Question: I have got 1 query under another one. I have got problem with the second delete query. I can not delete the right row. It always deletes the last row.
The first delete query is ok. it deletes the one i click.
here is the screen shot of the output.

When i delete burgers it works but when i press delete button for (32) Sauce it deletes the (34) Sauce
here is the code:
'''
////////// if we submit then delete item////
if (isset($_POST['DeleteItem']))
{
echo "<h1> ID: ";
echo $_POST['cartitem_id'];
echo " deleted</h1>";
mysql_query("DELETE FROM cartitem
WHERE cartitem_id='".$_POST['cartitem_id']."'") or die(mysql_error());
}
////////// if we submit then delete justcart item in item
if (isset($_POST['DeleteCartJust']))
{
echo "<h1> ID: ";
echo $_POST['justcartdelete'];
echo " deleted</h1>";
mysql_query("DELETE FROM cartjust
WHERE cartjust_id='".$_POST['justcartdelete']."'") or die(mysql_error());
}
?>
<table width="100%" border="0" cellpadding="5" cellspacing="5">
<tr>
<td width="300"><u>Item</u></td>
<td align="center"><u>delete</u></td>
</tr>
<?
$result = mysql_query("SELECT * FROM cartitem WHERE ordertable_id = '$ordertable_id' ORDER BY cartitem_id ASC") or die(mysql_error());
while($row = mysql_fetch_array($result)){
?>
<form action="" method="post">
<tr>
<td>
<input name="cartitem_id" type="hidden" id="cartitem_id" value="<? echo $row['cartitem_id']; ?>" >
<? echo $row['cartitem_name']; ?>
<table>
<?
$result1 = mysql_query("SELECT * FROM cartjust WHERE cartitem_id = '".$row['cartitem_id']."' ORDER BY cartjust_id ASC") or die(mysql_error());
while($row1 = mysql_fetch_array($result1)){
?>
<tr>
<td>(<? echo $row1['cartjust_id']; ?>) <input name="justcartdelete" type="hidden" value="<? echo $row1['cartjust_id']; ?>" ></td>
<td><? echo $row1['cartjust_name']; ?></td>
<td><input type="submit" name="DeleteCartJust" value="Delete"></td>
<?
}
?>
</tr>
</table>
</td>
<td align="center" valign="top"><input type="submit" name="DeleteItem" value="Delete"></td>
</tr>
</form>
<?
}
?>
</table>
'''
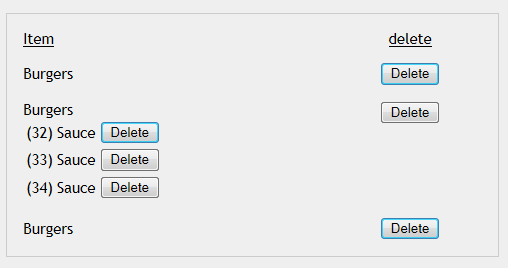
Answer: The problem is on this line:
'''
<input name="justcartdelete" type="hidden" value="<? echo $row1['cartjust_id']; ?>
'''
All of the 'Sauce' share the same input name.
On POST, the last input name with "justcartdelete" is used.